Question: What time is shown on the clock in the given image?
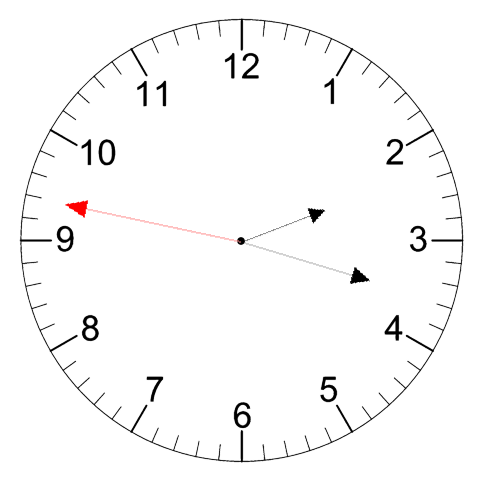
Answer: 02:17:47